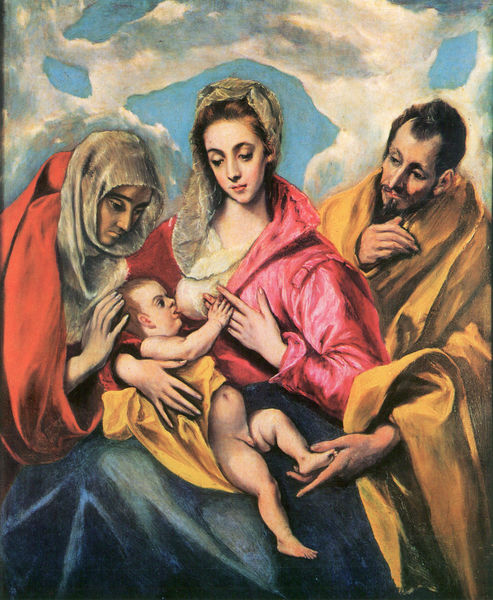
Titel: Die Heilige Familie mit der hl. Anna
Künstler: El Greco
Standort: Toledo
Institution: Hospital Tavera
Schlagwörter: blau, fuß, gemälde, hand, himmel, kopf, mann, nackt, schatten, umhang, weiß, wolken, frauen, gelb, menschen, brust, busen, finger, frau, kleid, licht, orange, rot, schleier, tuch, wolke, malerei, rock, bart, jung, trinken, blicke, falten, halten, johannes, mensch, hände, schlank, gewand, gold, mantel, familie, gewänder, kind, mutter, vater, ohren, rosa, himmelblau, spanien, ruhe, baby, stille, kopftuch, nabel, faltenwurf, junge, schoß, zeigen, vier, penis, knabe, glaube, religion, stillen, füttern, milch, jungfrau, mäntel, stand, kunst, kleinkind, christus, jesus, manierismus, andacht, segnen, wut, heilige, neugier, maria, madonna, magdalena, überlängt, grieche, el greco, zorn, anna, purpur, farbigkeit, josef, joseph, präsentieren, säugling, fürsorge, heilige familie, jesuskind, anfassen, kins, madonna mit kind, nähren, säugen, geand, widerwillen, lactans, geb, hl familie, manieristisch, greco, heiloge, heioge, maria lactans, mutter anna, säugend, kreta, stillend, saugen, dre, 1600, sauegewand, voyerismus